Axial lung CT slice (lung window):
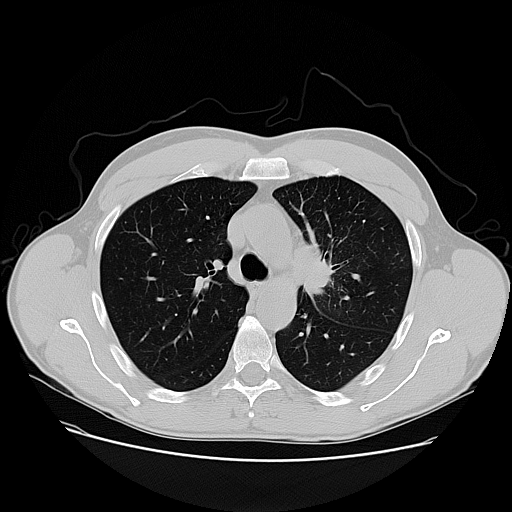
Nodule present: no